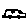
Label: car